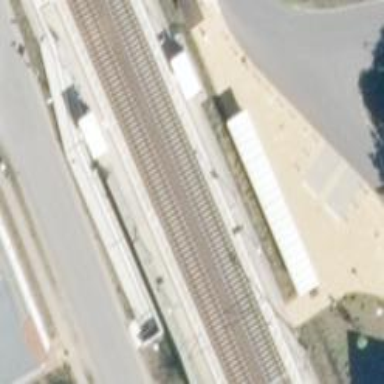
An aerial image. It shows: Public transport stop position along the railway.